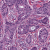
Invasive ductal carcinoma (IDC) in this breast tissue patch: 1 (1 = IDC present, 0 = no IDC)